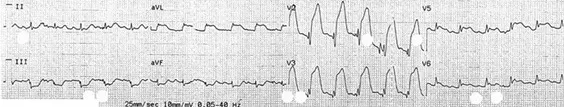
The patient's ECG, recorded en route to the emergency department, showing ST elevation in anterolateral leads.
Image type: electrography (ekg)